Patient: sex M, age 77
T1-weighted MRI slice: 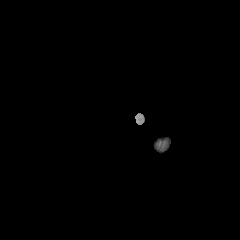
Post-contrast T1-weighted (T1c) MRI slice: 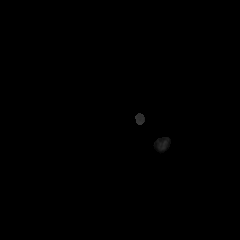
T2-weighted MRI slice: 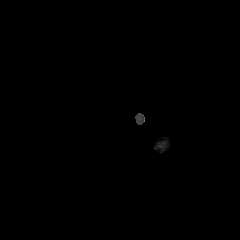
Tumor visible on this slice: no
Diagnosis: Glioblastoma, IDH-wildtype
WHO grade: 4